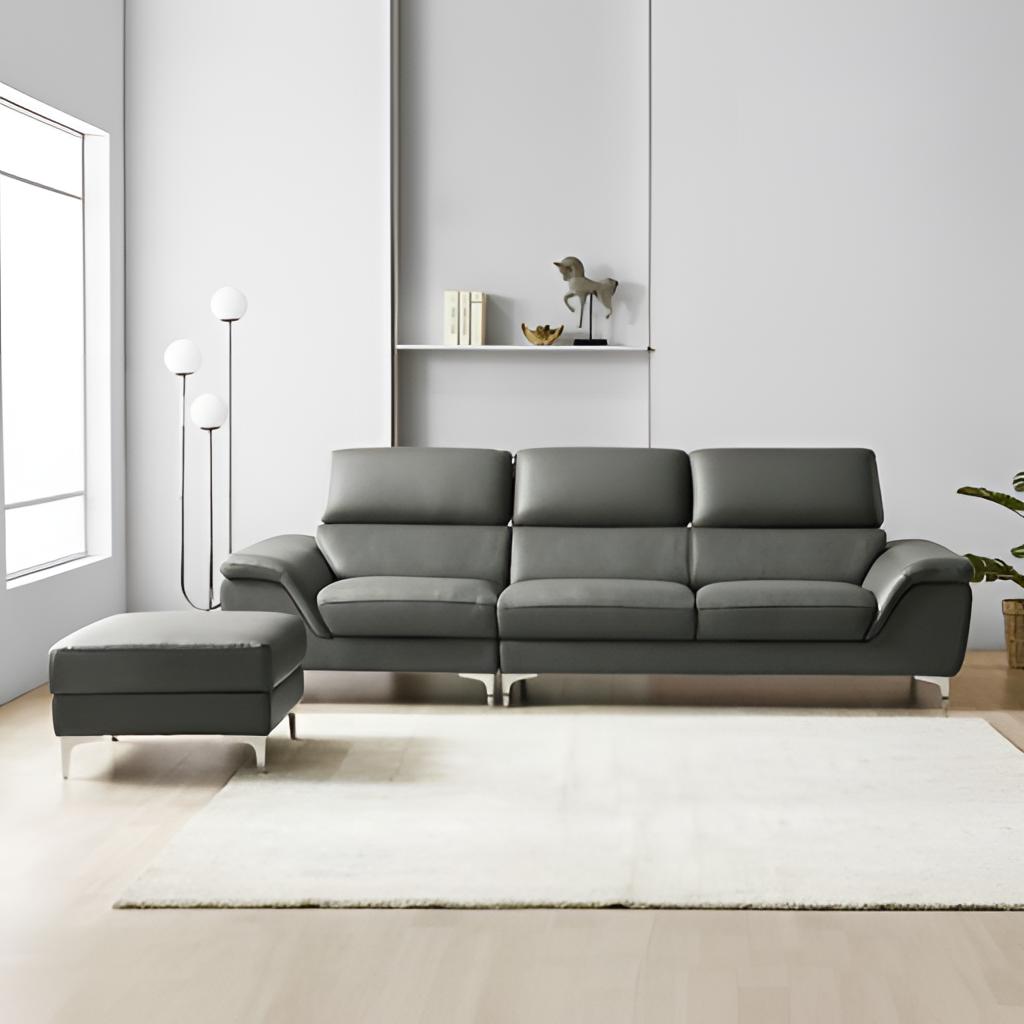
leather sofa, living room, contemporary, wood flooring, with plank pattern, white paint wallpaper, with solid pattern